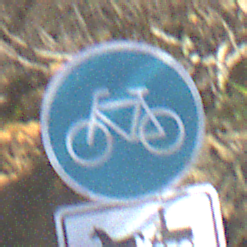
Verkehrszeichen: Radweg
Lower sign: MehrspurigeFahrzeugeFrei9
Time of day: MorningAfternoon
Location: Outdoor (RoadRail)
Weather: PartlyCloudy
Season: NotSpecified
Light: Natural